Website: slack
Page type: payment
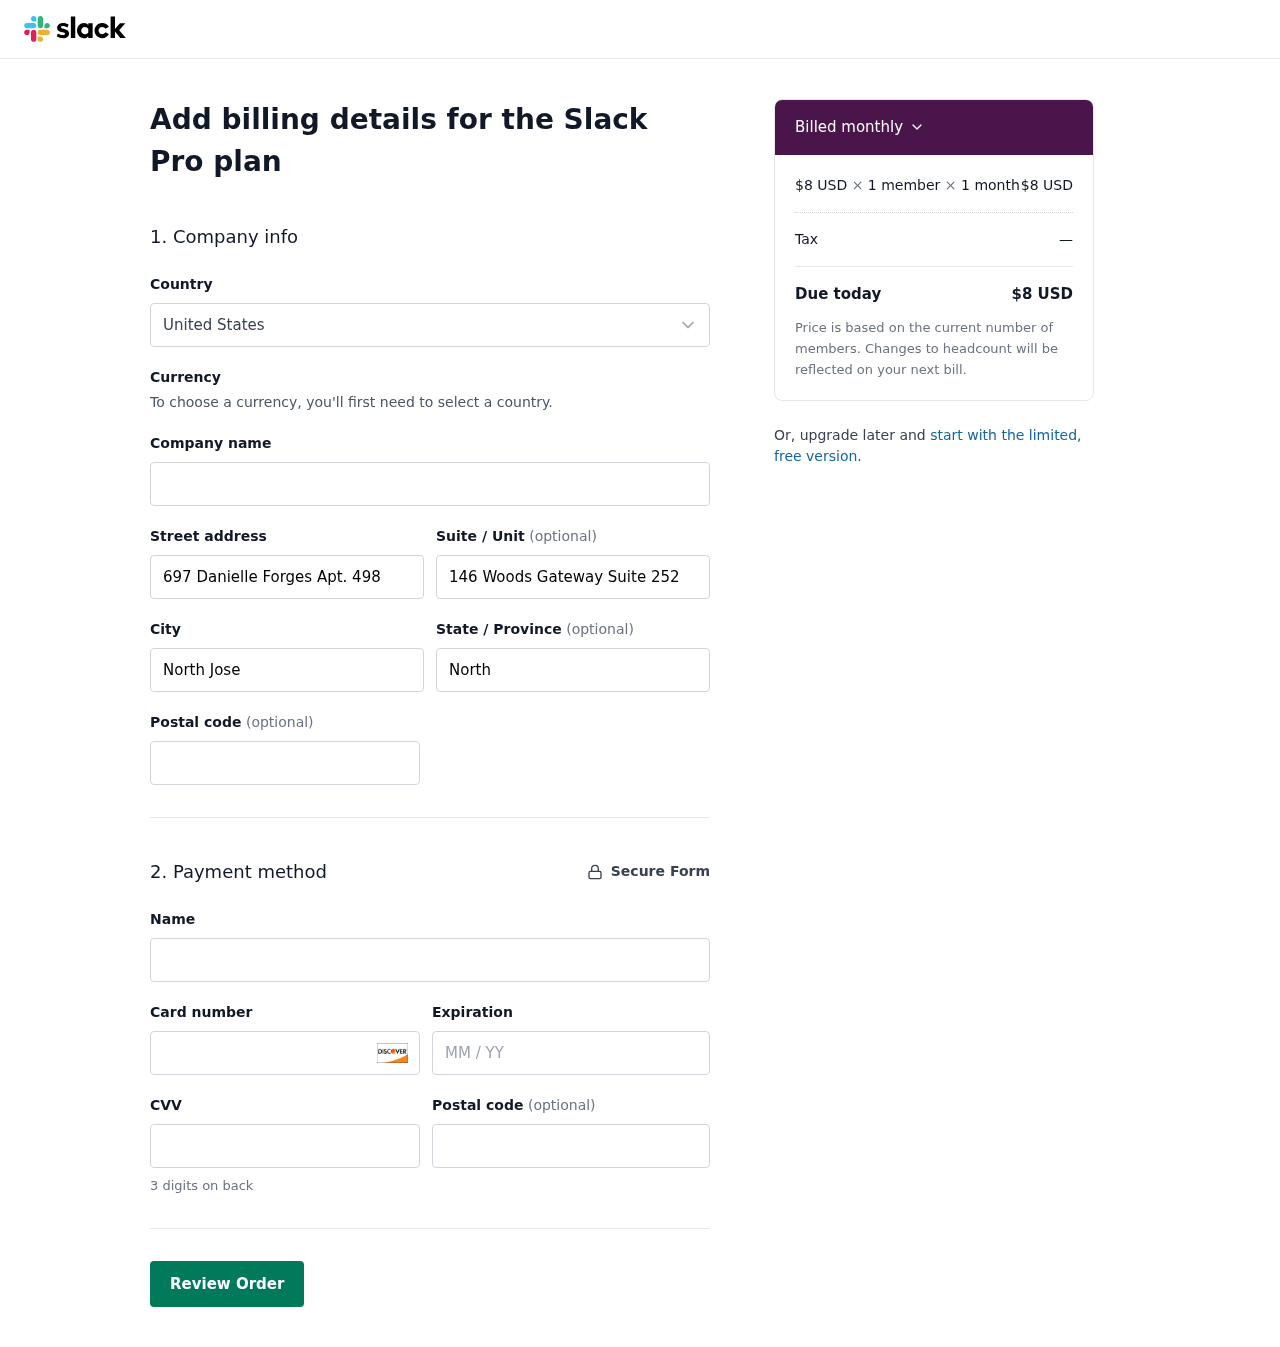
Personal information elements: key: PII_COUNTRY
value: United States
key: PII_STREET
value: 697 Danielle Forges Apt. 498
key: PII_STREET2
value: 146 Woods Gateway Suite 252
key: PII_CITY
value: North Jose
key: PII_STATE
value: North Dakota
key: PII_POSTCODE
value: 55349
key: PII_FULLNAME
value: Joshua Ramos
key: PII_CARD_NUMBER
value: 6501 2648 1626 9263
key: PII_CARD_EXPIRY
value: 07/26
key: PII_CARD_CVV
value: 959
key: PII_POSTCODE2
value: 55917
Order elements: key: ORDER_PRICE_PER_MEMBER
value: $8 USD
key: ORDER_NUM_MEMBERS
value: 1 member
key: ORDER_NUM_MONTHS
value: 1 month
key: ORDER_SUBTOTAL
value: $8 USD
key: ORDER_TAX
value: —
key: ORDER_TOTAL
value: $8 USD